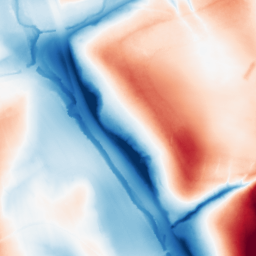
Category: classical
Decomposition family: gaussian_anisotropic
Decomposition parameters: sigma_x: 50
sigma_y: 5
Upsampling method: bspline
Upsampling parameters: scale: 2
Upsampling scale: 2